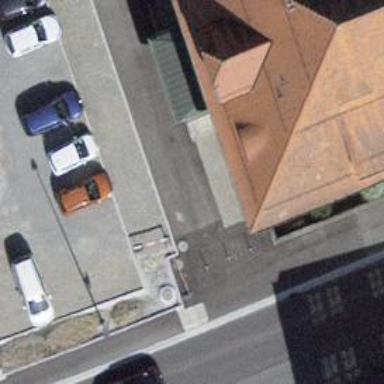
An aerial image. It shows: Bollard.